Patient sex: M
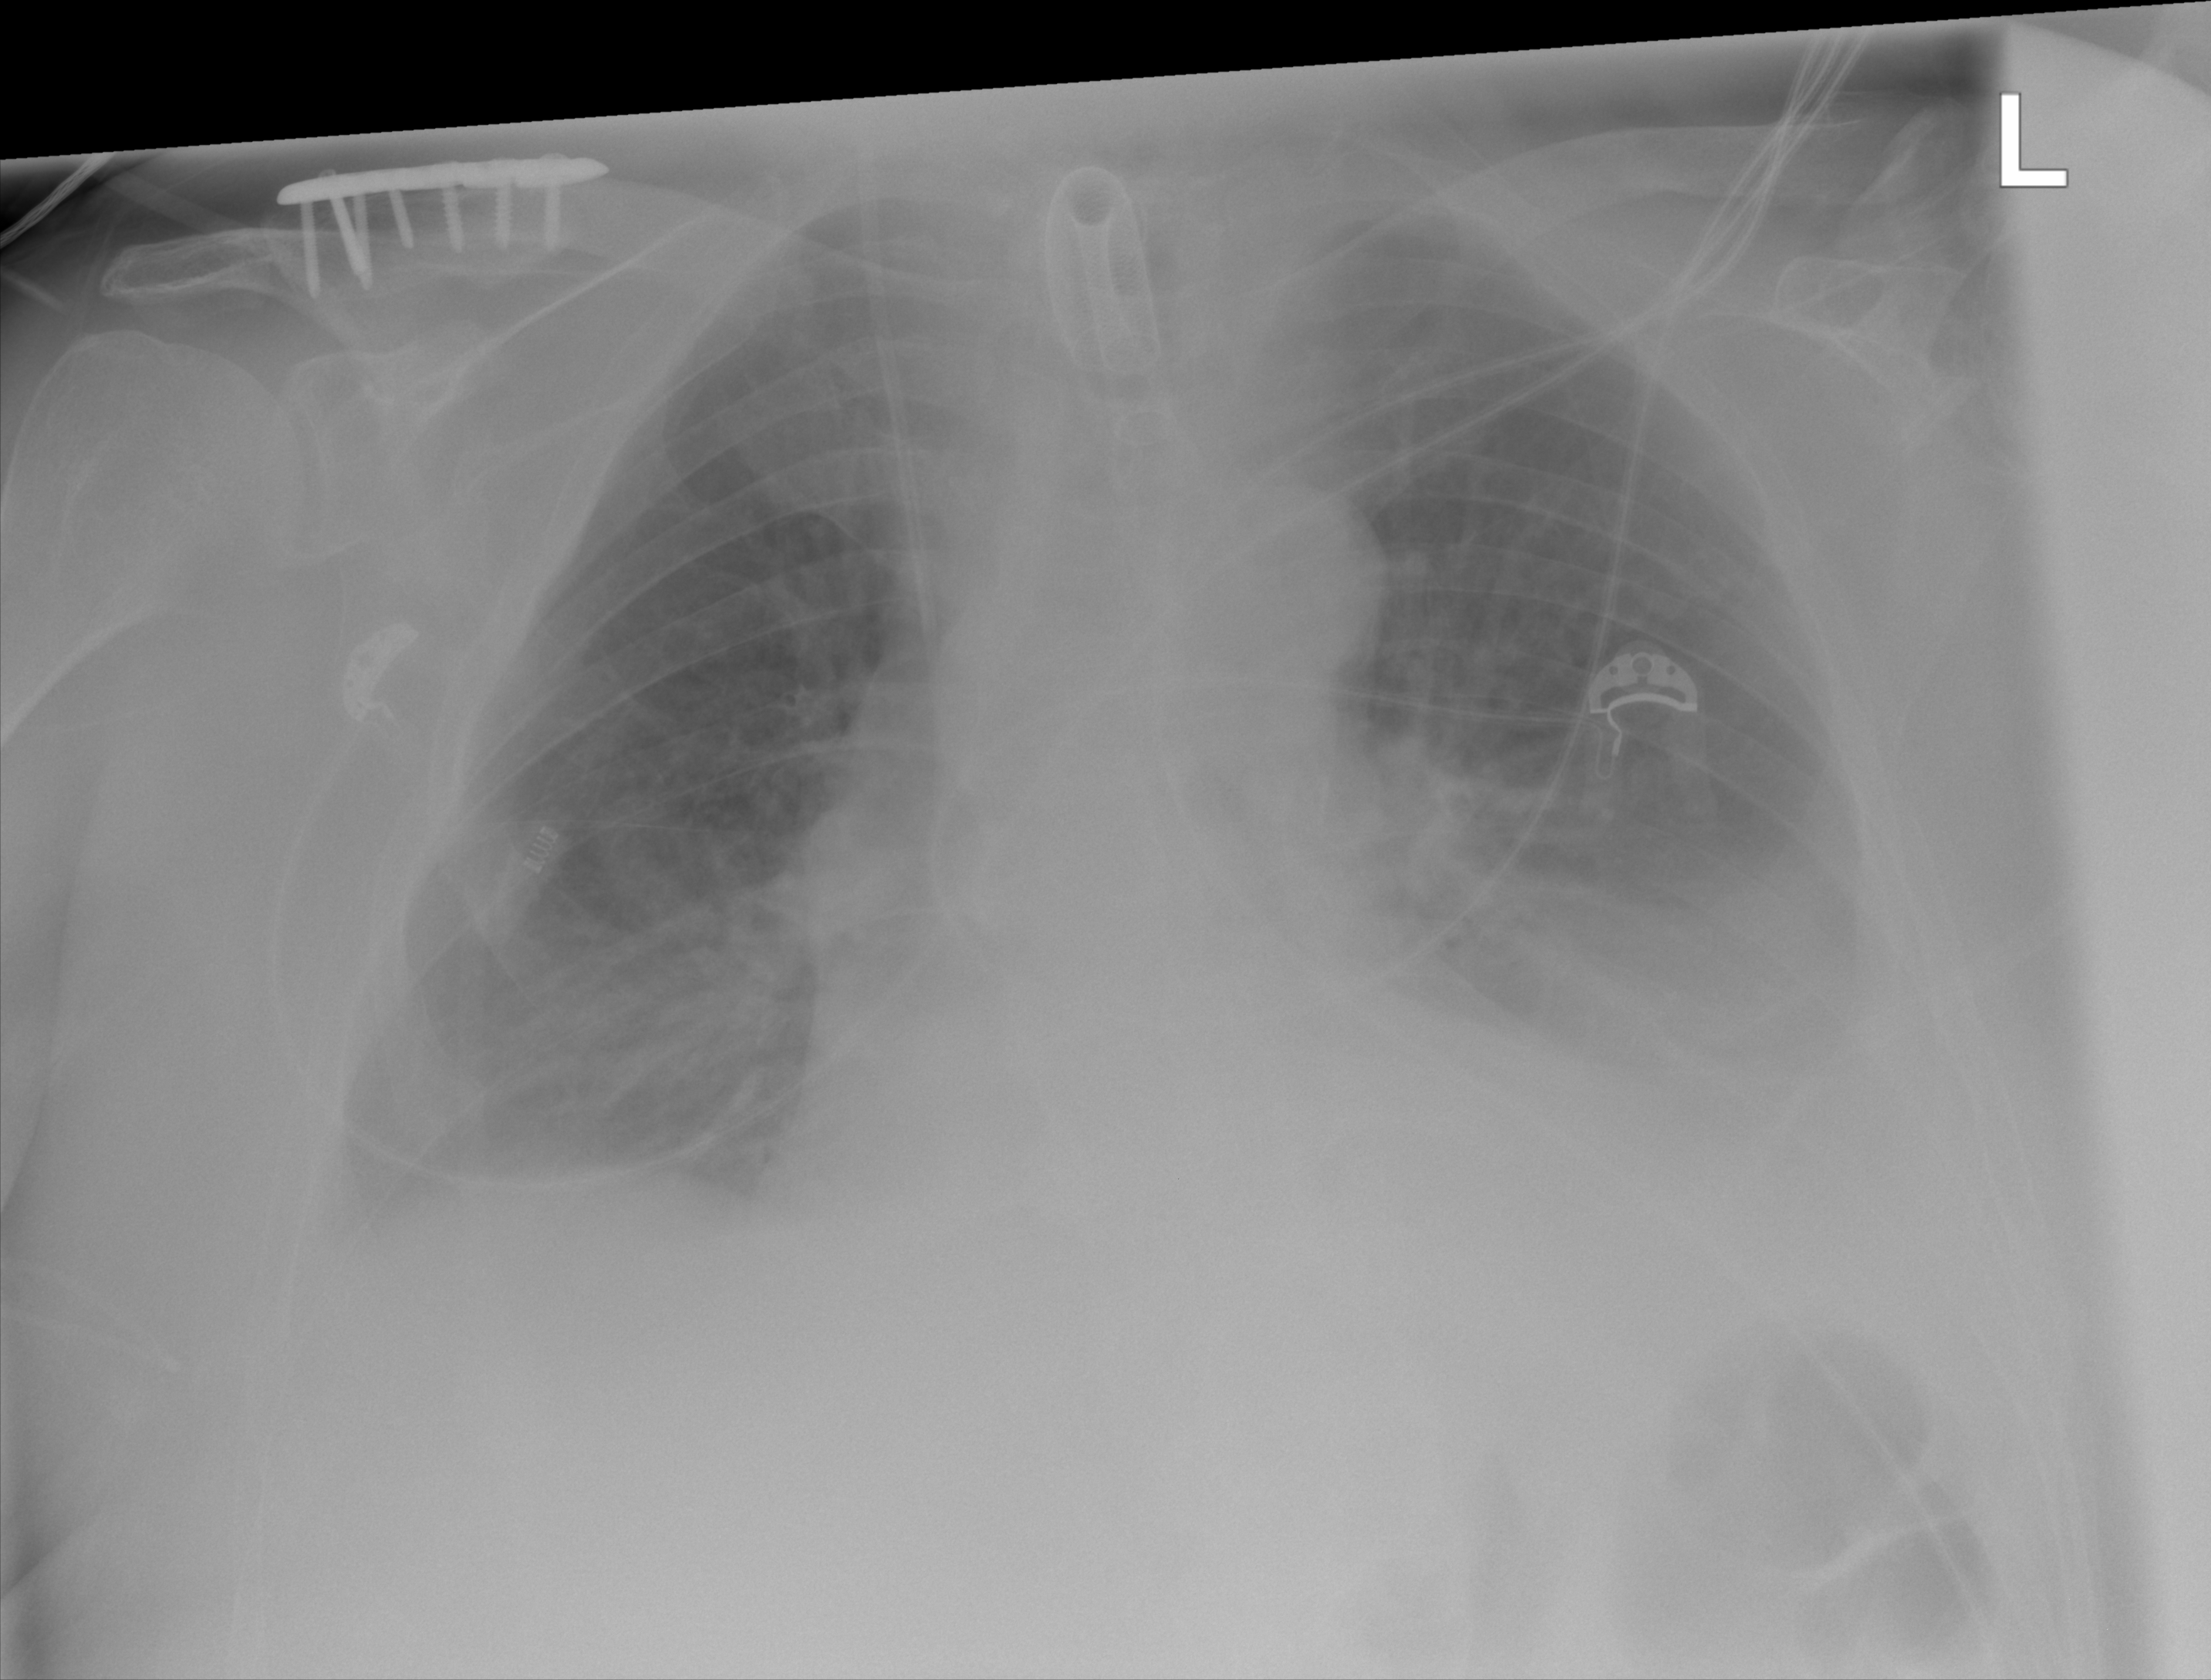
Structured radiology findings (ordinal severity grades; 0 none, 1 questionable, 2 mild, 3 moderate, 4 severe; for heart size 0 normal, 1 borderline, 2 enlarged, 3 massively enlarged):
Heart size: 2
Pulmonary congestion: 0
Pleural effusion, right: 2
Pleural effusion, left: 2
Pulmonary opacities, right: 0
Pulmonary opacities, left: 0
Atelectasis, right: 2
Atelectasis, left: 2